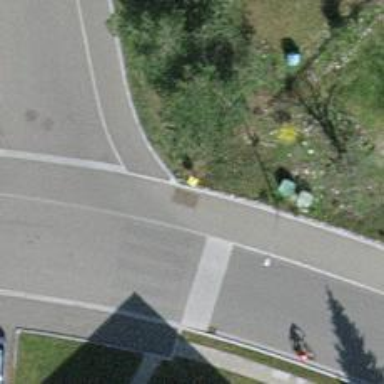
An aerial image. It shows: Post box.